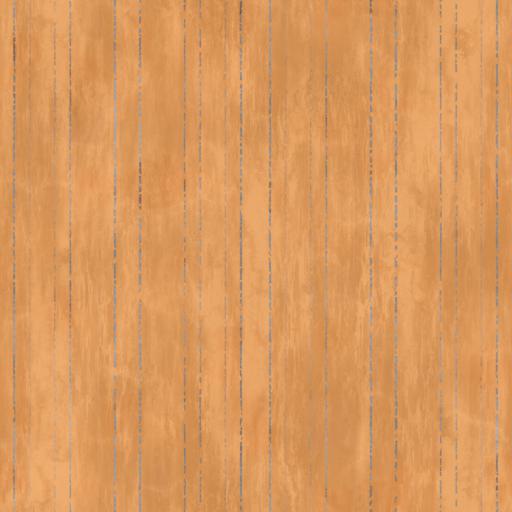
Tags: corrugated steel orange paint painted yellow